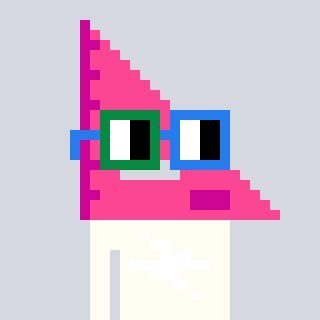
a pixel art character with square green and blue glasses, a squadron ruler-shaped head and a grayscale-colored body on a cool background